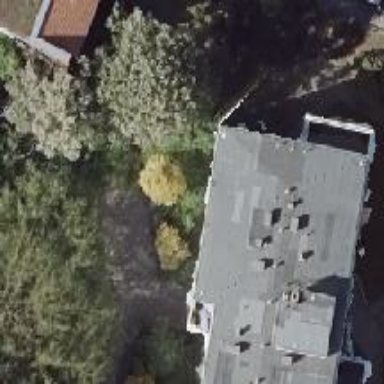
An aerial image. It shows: Flat-roofed apartment building.